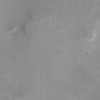
Label: not_dusty